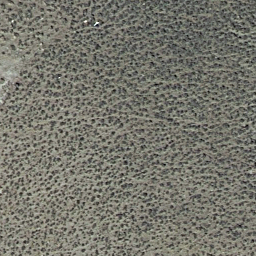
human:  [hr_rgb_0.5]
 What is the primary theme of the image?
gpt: chaparral